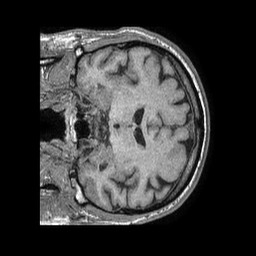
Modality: T1w
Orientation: coronal
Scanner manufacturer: philips
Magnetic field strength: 1.5 T
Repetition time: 0.00753 s
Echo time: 0.00343 s